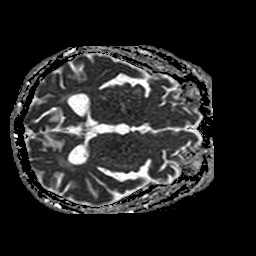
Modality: ADC
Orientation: axial
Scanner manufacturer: philips
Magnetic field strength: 1.5 T
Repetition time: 3.926 s
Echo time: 0.09255 s